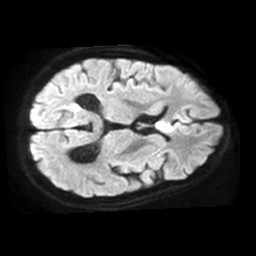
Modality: TRACE
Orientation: axial
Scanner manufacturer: philips
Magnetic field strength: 1.5 T
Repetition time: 3.275 s
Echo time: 0.06922 s